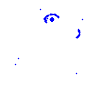
Particle: pion